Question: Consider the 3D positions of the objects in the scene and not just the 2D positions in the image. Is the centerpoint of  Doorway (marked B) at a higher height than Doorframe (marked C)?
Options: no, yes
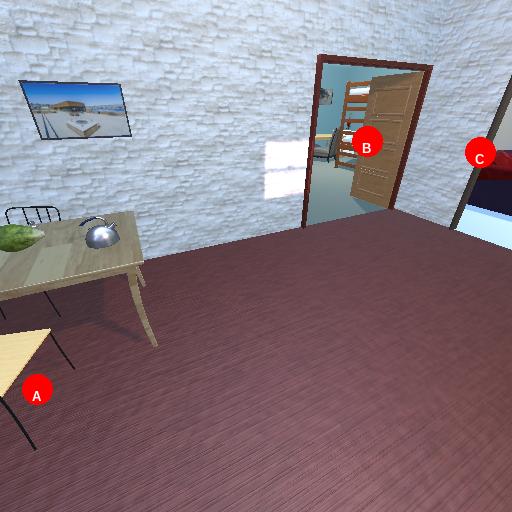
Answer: no